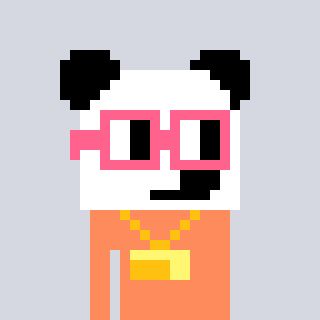
a pixel art character with square pink glasses, a panda-shaped head and a peachy-colored body on a cool background